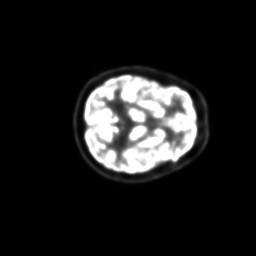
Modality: PET
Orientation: axial
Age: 30
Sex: male
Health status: ill